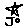
Label: star